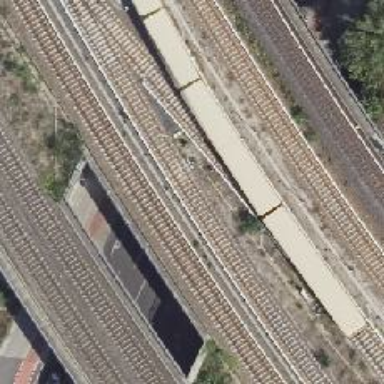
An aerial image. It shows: Bridge crossing over electrified light rail track in yard area.